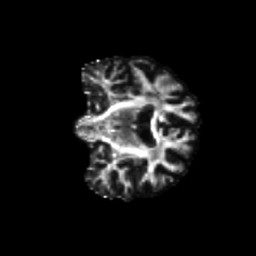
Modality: FA
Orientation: coronal
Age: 30
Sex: male
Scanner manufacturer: siemens
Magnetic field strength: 3 T
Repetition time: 8.6 s
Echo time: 0.095 s